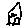
Label: house